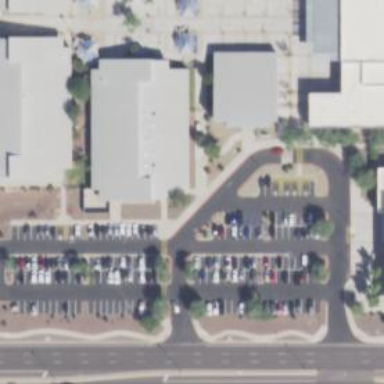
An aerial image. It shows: Parking area.